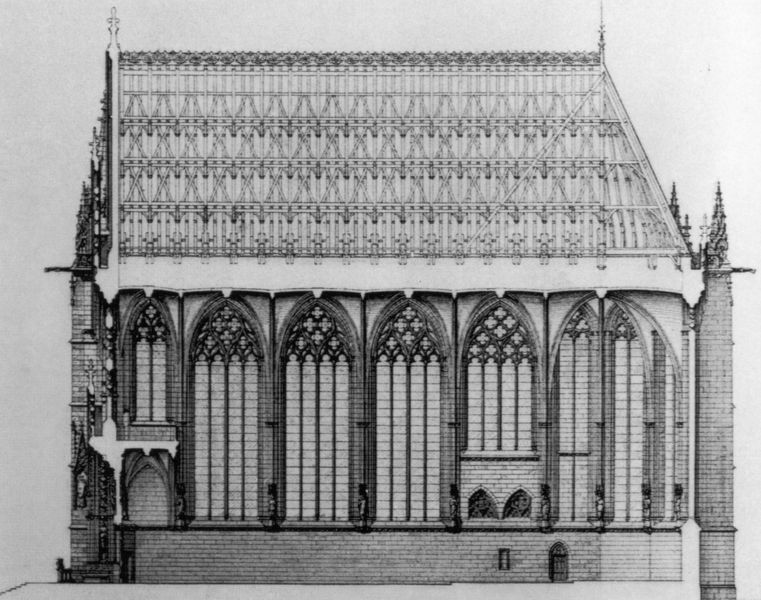
Titel: Château de Vincennes (Aufriß Kapelle)
Standort: Paris
Institution: Château de Vincennes
Schlagwörter: dunkel, schatten, weiß, ausschnitt, fenster, glas, grau, hell, holz, licht, paris, pfeiler, schwarz, skizze, säulen, tür, zeichnung, dach, gebäude, haus, ornament, alt, wand, architektur, barock, sockel, stein, steine, kirche, frontal, gotik, renaissance, schiff, seitlich, ansicht, bogen, fassade, giebel, mauer, ziegel, grafik, graphik, backstein, empore, pilaster, joche, seitenansicht, verzierung, stuck, stufen, bögen, fugen, gewölbe, kreuz, türmchen, dom, mauerwerk, druck, schnitt, sterne, radierung, stich, seite, scharz, schwarzweiß, dachstuhl, mosaik, entwurf, bleiglas, hauptschiff, kathedrale, langhaus, fries, gemäuer, portal, rustika, sims, gesims, gotisch, seitenschiff, spitzbogen, spitzbögen, mittelalter, apsis, romanik, heidelberg, chor, kapelle, sieben, plan, gothik, kupferstich, joch, streben, querschnitt, sakral, sakralbau, masswerk, fesnter, gebälk, pfetten, glashaus, aufriss, satteldach, längsschnitt, fialen, querschiff, longitudinalbau, rähm, dachreiter, lanzetten, südseite, christ, katholisch, seiß, backsteingotik, gewälbe, persepktive, sakralgebäude, ste-chapelle, cournonnement, dac, empre, festerrose, kathedral, fothisch, frontl